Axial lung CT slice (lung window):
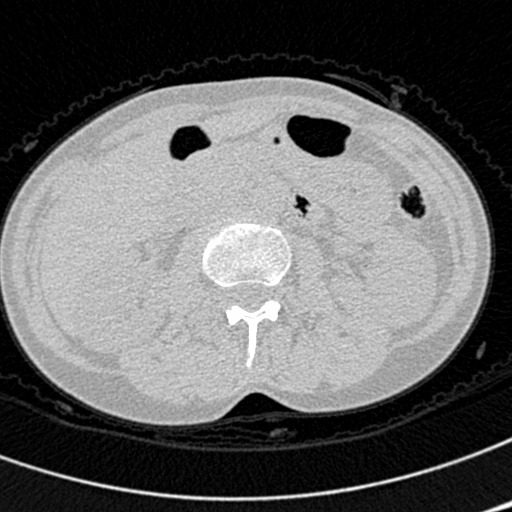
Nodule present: no